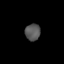
Tissue: lung
Cell type: Epithelial cells
Senescence score: 0.1303
Nuclear area (px): 250
Mean DAPI intensity: 86.668